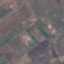
Land use / land cover: PermanentCrop